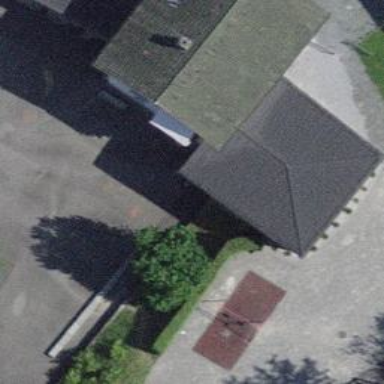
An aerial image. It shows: School building.